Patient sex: M
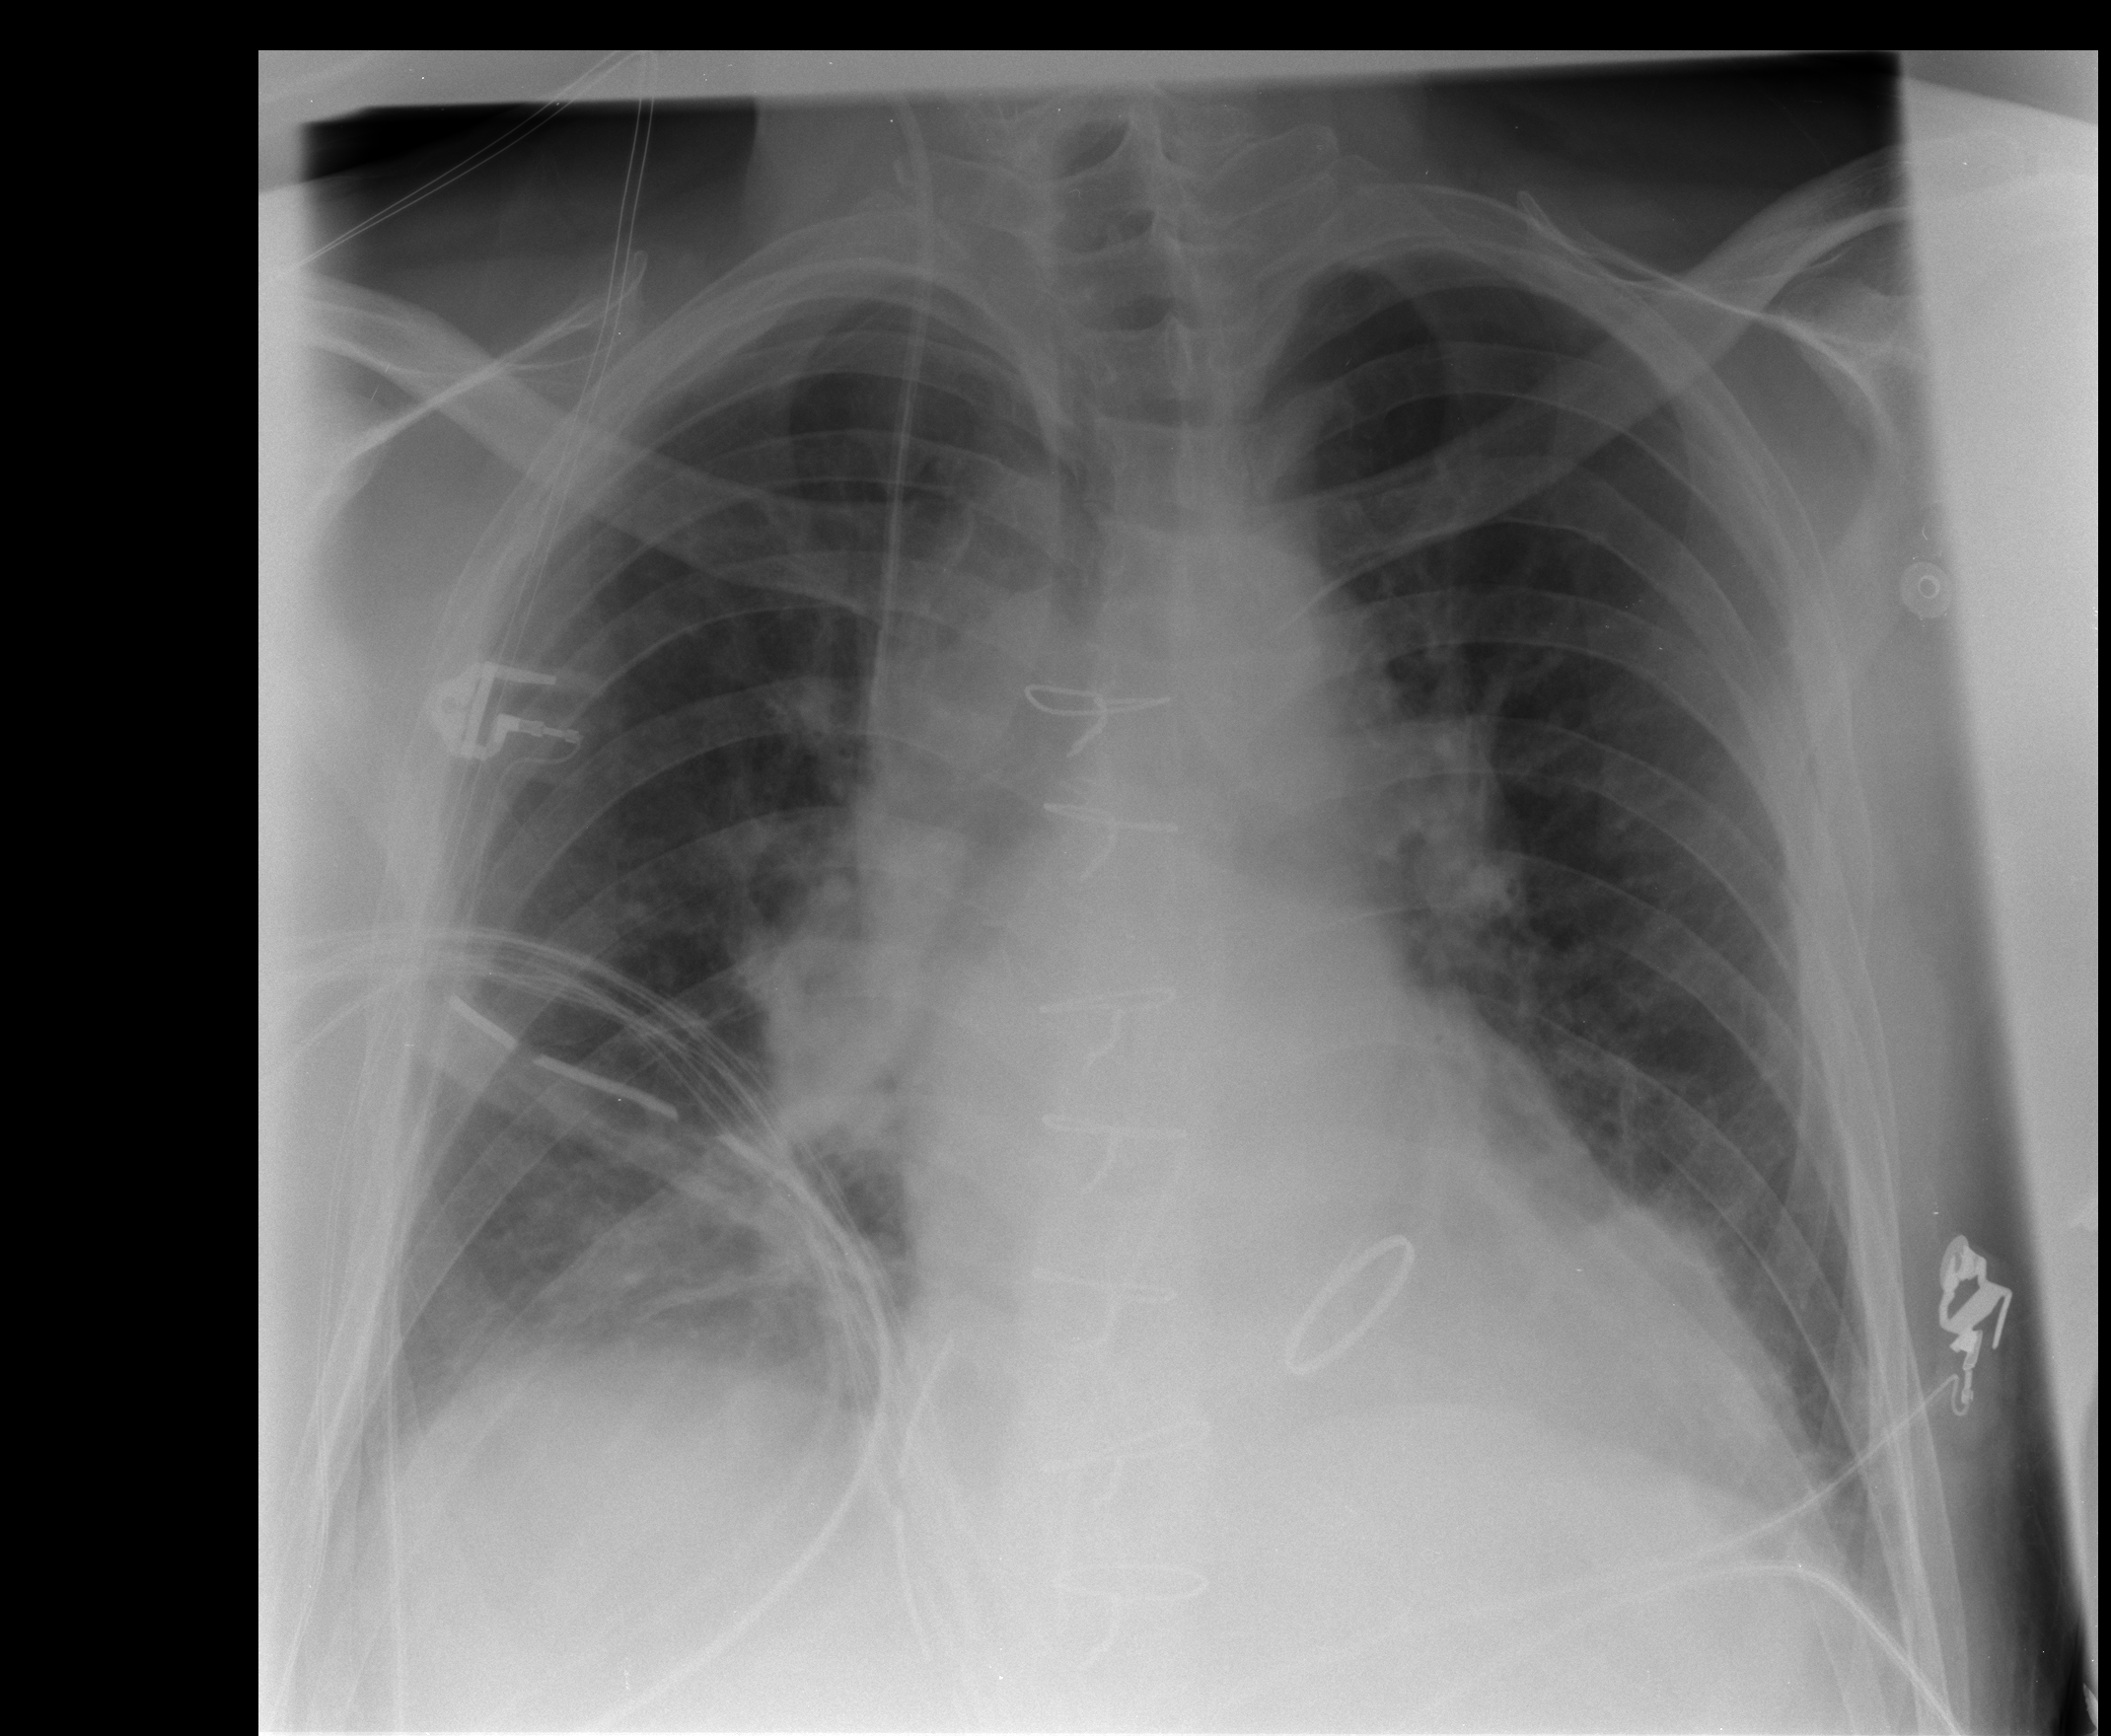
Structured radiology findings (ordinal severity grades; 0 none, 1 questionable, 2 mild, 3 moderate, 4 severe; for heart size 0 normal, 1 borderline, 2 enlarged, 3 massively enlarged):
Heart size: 0
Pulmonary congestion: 2
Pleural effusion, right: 2
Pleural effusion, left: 0
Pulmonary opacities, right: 1
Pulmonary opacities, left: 1
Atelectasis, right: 2
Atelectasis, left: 0